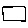
Label: square